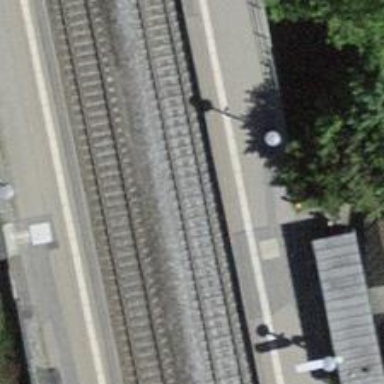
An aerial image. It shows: Bridge with electrified rail tracks and contact line.